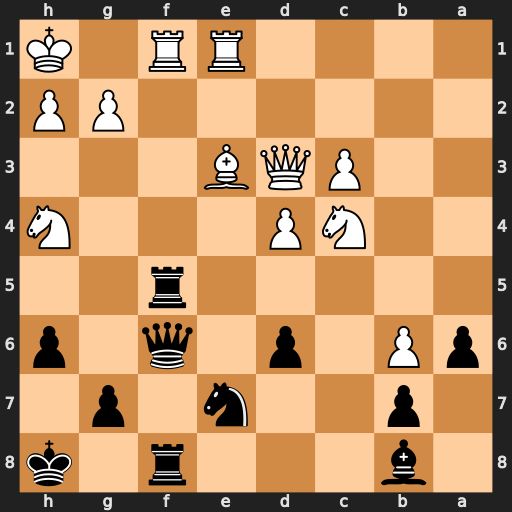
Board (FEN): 1b3r1k/1p2n1p1/pP1p1q1p/5r2/2NP3N/2PQB3/6PP/4RR1K
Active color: b
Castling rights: -
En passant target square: -
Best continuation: Rxf1+ Qxf1 Qxf1+ Rxf1 Rxf1+